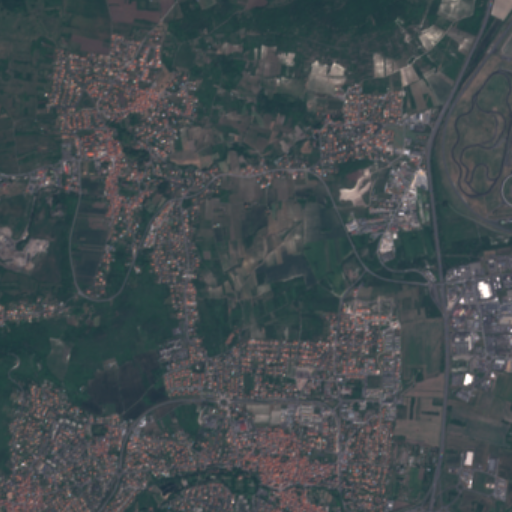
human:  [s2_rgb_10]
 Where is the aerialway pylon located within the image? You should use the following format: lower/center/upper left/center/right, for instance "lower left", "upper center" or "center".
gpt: The aerialway pylon is located in the lower center of the image.
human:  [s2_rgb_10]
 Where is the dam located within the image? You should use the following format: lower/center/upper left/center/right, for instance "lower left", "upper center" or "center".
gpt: The dam is located in the lower center of the image.
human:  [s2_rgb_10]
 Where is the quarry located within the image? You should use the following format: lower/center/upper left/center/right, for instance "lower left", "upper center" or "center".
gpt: The quarry is located in the center left of the image.
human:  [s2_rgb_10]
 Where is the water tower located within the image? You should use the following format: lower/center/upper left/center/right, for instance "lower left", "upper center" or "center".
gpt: The water tower is located in the center left of the image.
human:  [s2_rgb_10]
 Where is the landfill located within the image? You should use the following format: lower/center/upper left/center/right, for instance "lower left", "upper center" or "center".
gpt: There is no landfill in the image.